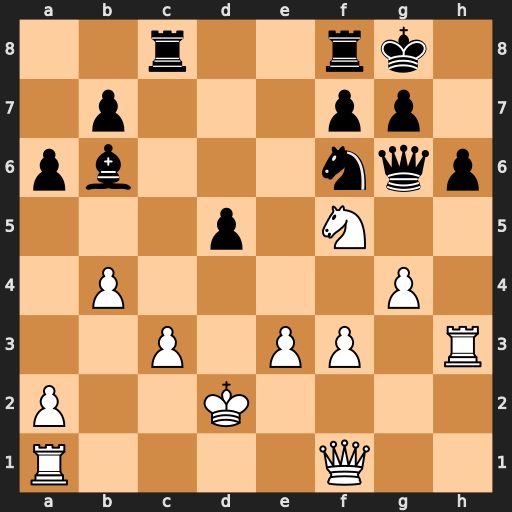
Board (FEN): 2r2rk1/1p3pp1/pb3nqp/3p1N2/1P4P1/2P1PP1R/P2K4/R4Q2
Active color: w
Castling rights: -
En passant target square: -
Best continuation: Ne7+ Kh7 Nxg6